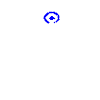
Particle: kaon